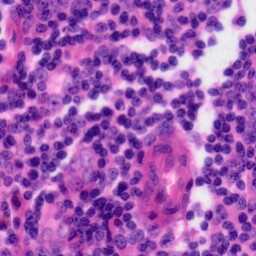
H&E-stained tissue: Tonsil